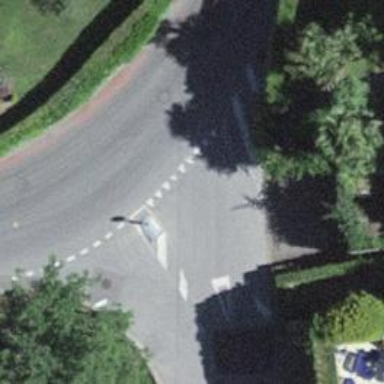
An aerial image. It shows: Road with "give way" sign.